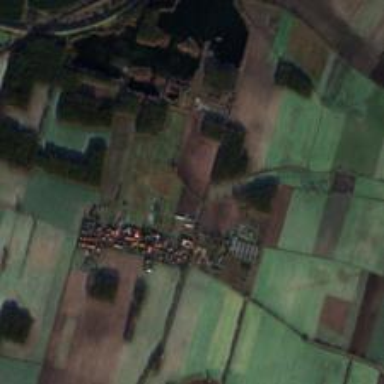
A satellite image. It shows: Village.